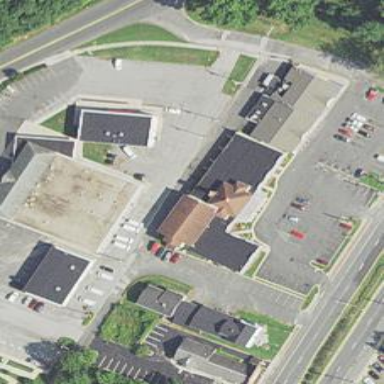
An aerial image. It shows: Clinic building offering healthcare services.